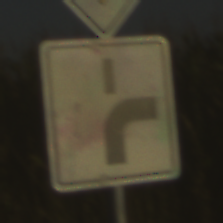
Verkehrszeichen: VerlaufVorfahrtsstrasse8
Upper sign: Vorfahrtsstrasse
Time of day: SunriseSunset
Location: Outdoor (RoadRail)
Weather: Clear
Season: NotSpecified
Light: Natural